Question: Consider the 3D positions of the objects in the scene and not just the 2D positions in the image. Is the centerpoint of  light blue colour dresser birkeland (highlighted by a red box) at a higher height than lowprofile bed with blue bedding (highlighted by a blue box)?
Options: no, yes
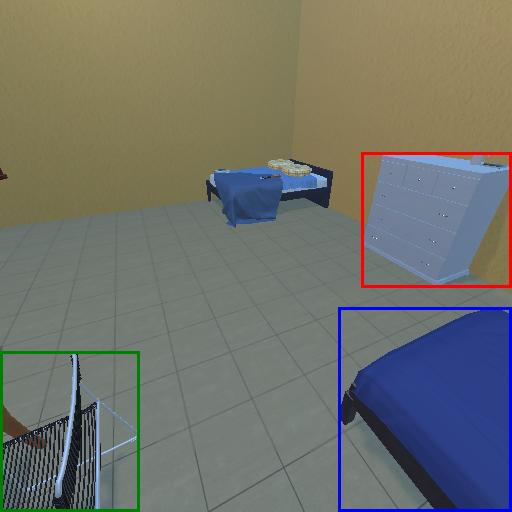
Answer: no